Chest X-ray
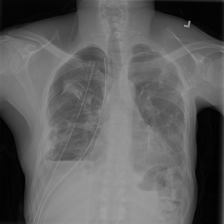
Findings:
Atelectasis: negative
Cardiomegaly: negative
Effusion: negative
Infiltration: negative
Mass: negative
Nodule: negative
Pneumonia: negative
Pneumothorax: negative
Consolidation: negative
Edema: negative
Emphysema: negative
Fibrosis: negative
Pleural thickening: negative
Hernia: negative